Interaction volume radius: 5 \u00c5
Interaction volume height: 25 \u00c5
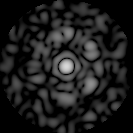
Disorder parameter: 0.6601